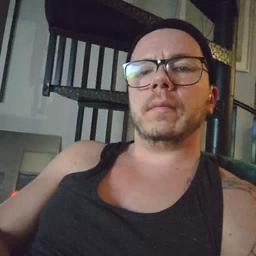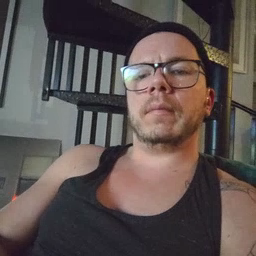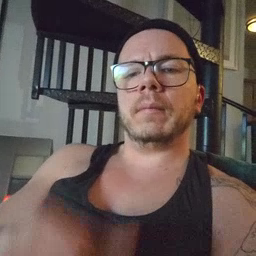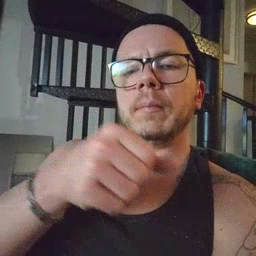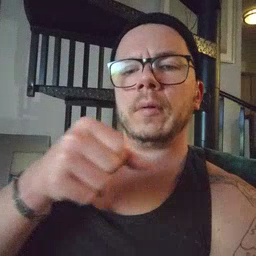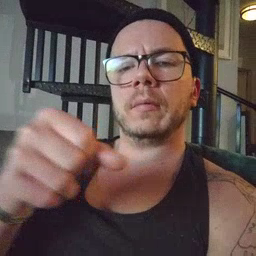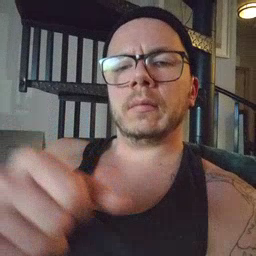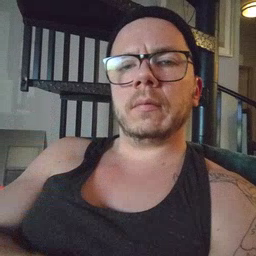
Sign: puzzle